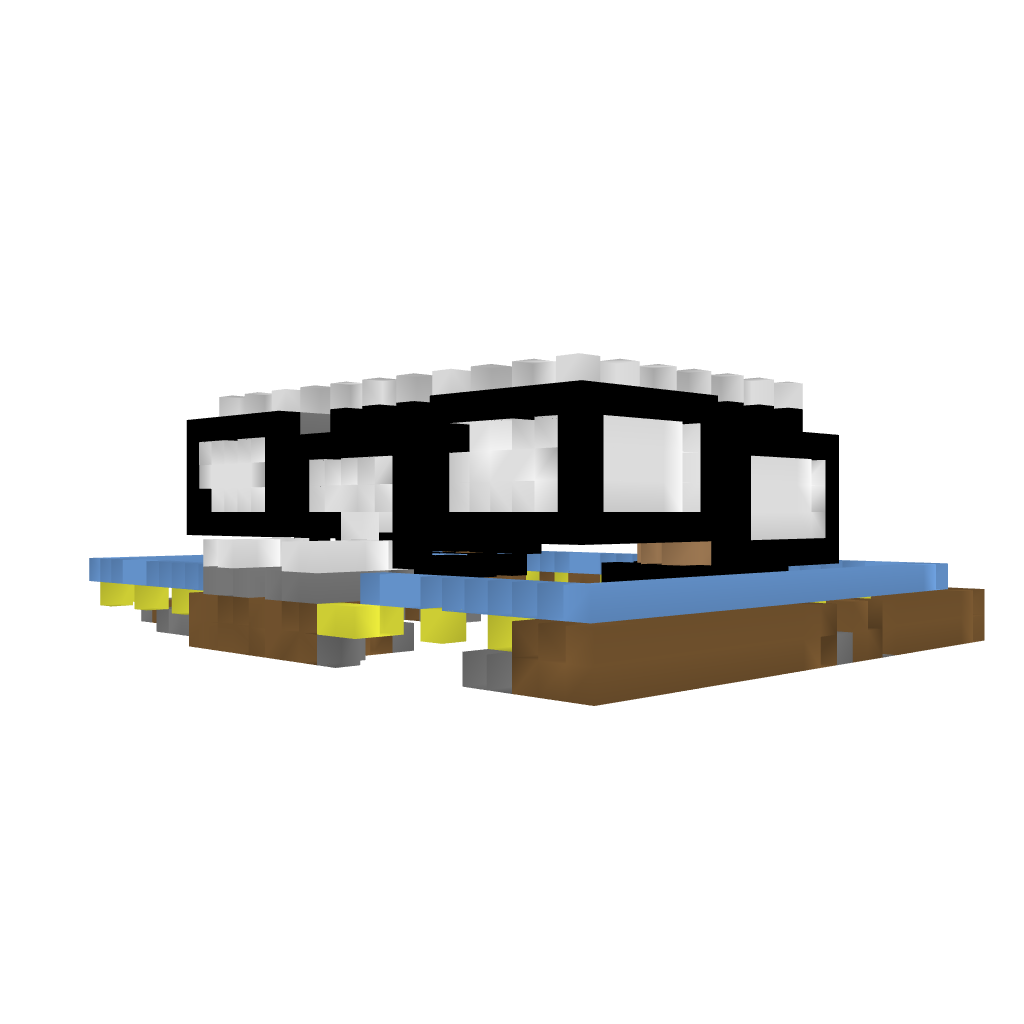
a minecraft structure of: Modern House #1 bad low quality